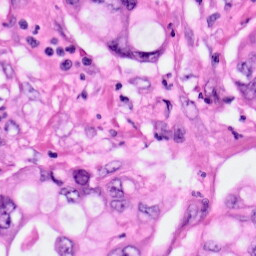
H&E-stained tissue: Pancreatic